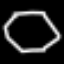
Label: octagon